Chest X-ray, AP view. Patient: 49 years old, sex F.
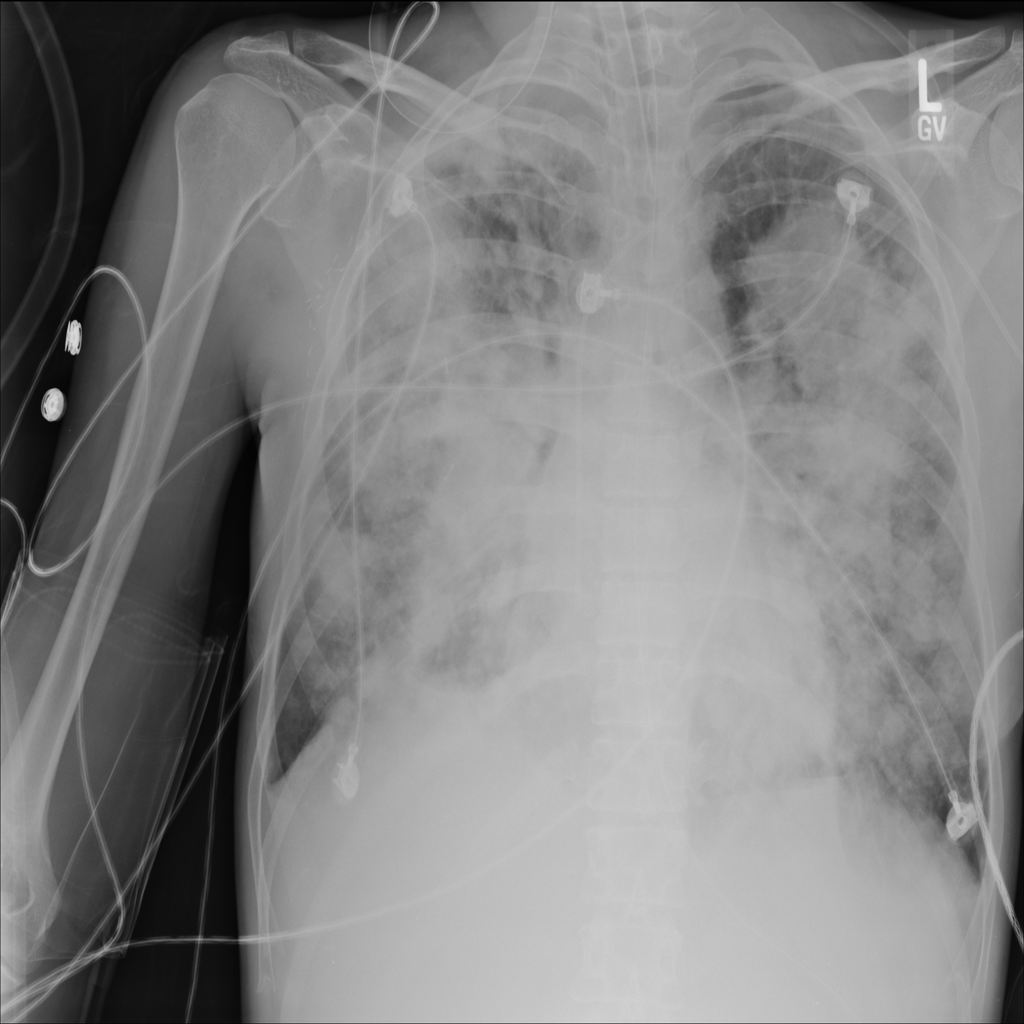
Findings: Consolidation, Nodule